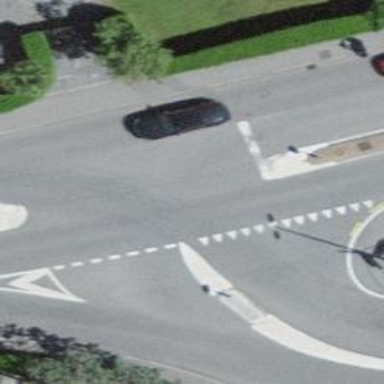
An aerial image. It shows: Road with traffic signals.